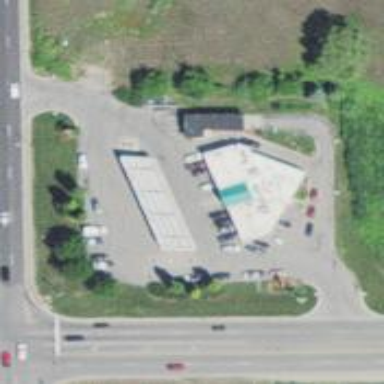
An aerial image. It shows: Convenience shop.